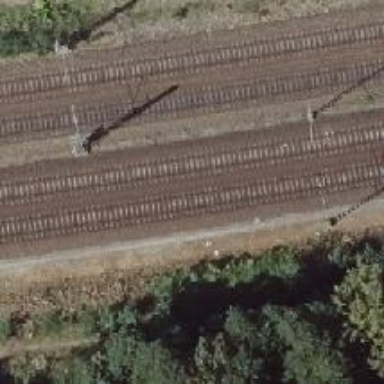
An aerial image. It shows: Railway with electrified contact lines.